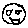
Label: smiley face